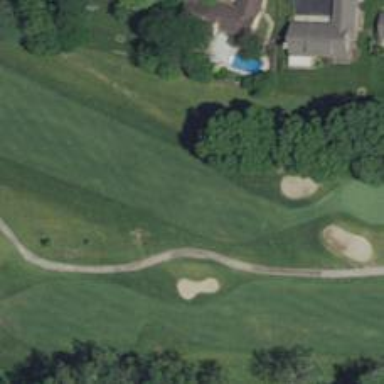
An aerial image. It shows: Golf hole.